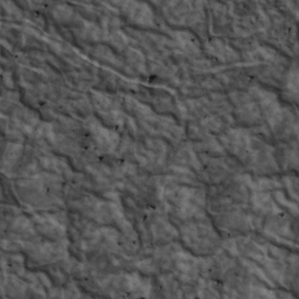
Label: non_frost